Question: I am using VS 2013 with Resharper 9.1. Please help in locating the setting to enable 'Go to File Member..' shortcut highlighted in below image.

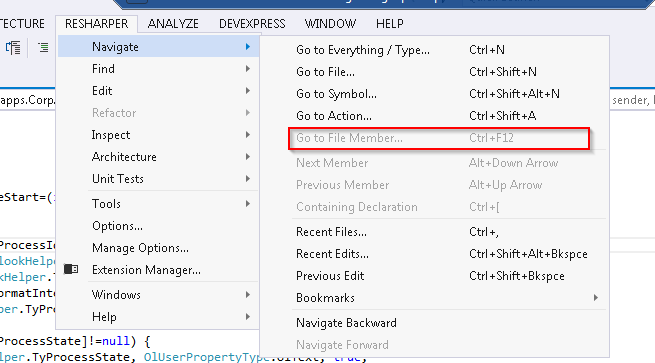
Answer: Removing and adding project from solution has fixed the issue.